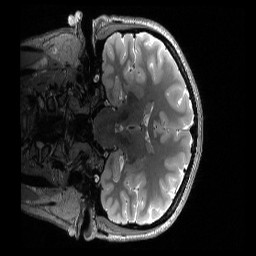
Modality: T2w
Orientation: coronal
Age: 23
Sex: female
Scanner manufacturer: siemens
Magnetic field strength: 3 T
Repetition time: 3.2 s
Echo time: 0.564 s